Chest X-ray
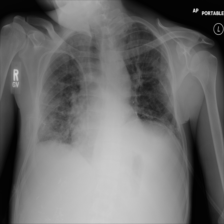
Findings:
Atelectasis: negative
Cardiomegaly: negative
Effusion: positive
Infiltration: negative
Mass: negative
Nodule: positive
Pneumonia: positive
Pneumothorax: negative
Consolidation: negative
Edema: positive
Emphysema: negative
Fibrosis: negative
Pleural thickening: negative
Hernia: negative